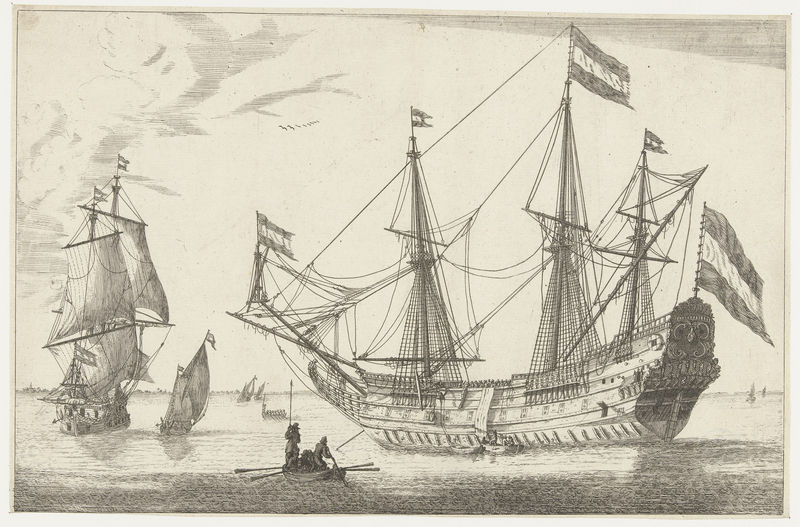
Titel: Groot zeilschip en een roeiboot
Standort: Amsterdam
Institution: Rijksmuseum
Schlagwörter: bateaux, eau, voile, dessin, nuage, oiseau, drapeau, oiseaux, drapeaux, mer, voiles, bateau, océan, voliers, volier, himmes